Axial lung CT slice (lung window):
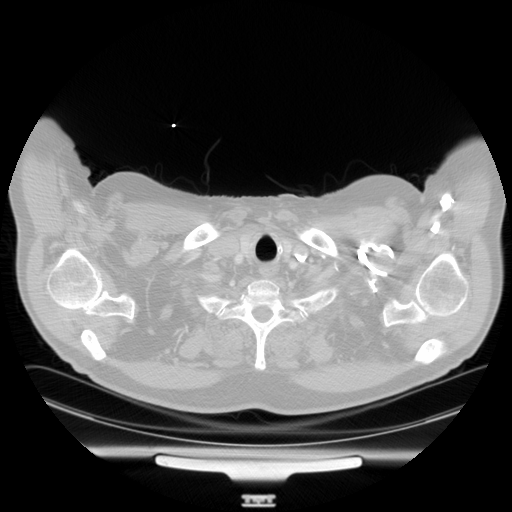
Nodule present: no